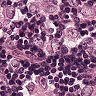
Metastatic tissue present: yes